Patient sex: F
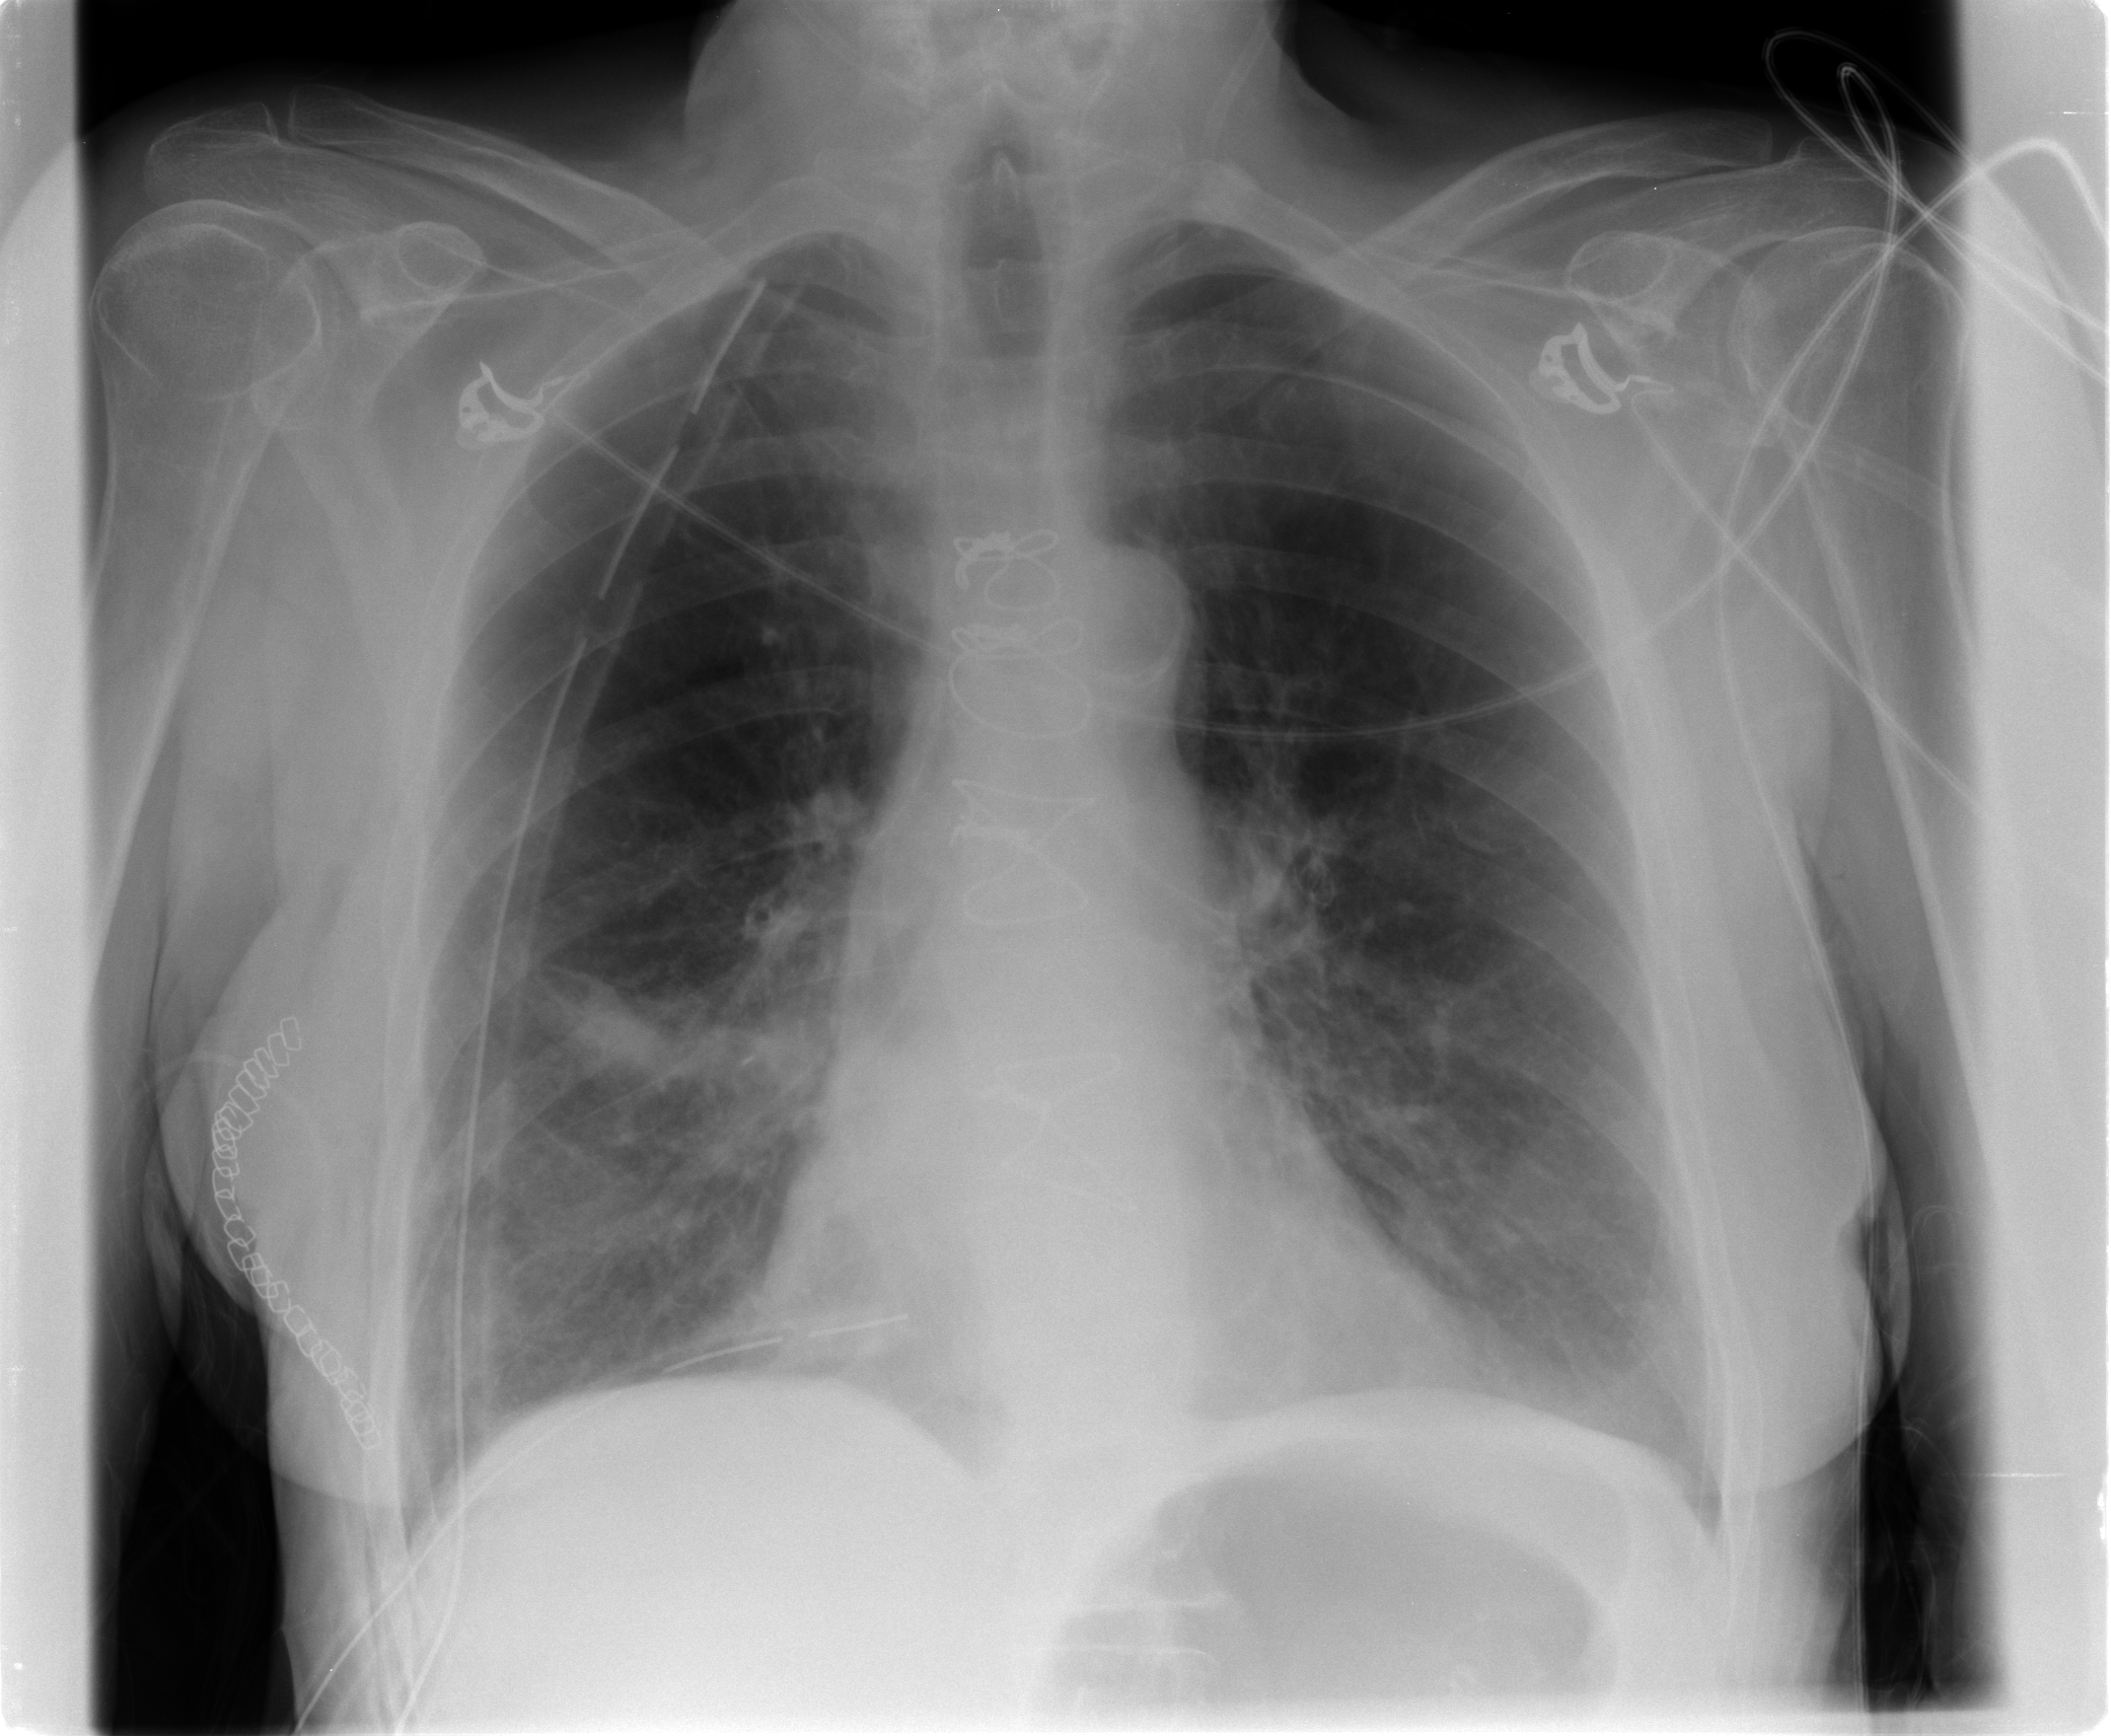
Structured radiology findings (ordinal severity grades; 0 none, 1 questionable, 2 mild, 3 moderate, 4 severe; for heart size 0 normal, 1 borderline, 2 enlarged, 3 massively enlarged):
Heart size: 0
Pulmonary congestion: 0
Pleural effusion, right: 0
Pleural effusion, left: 0
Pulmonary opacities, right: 1
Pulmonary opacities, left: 0
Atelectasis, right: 2
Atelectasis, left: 2